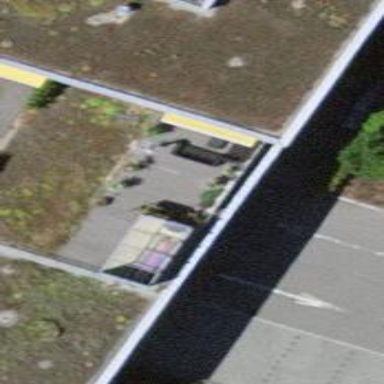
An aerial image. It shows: Parking entrance.